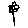
Label: flower